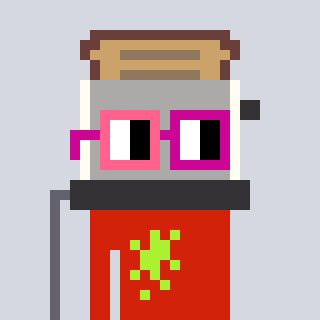
a pixel art character with square pink and red glasses, a toaster-shaped head and a red-colored body on a cool background